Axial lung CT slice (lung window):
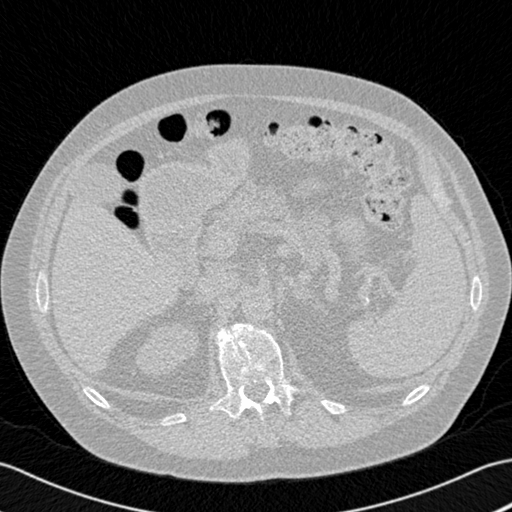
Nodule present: no